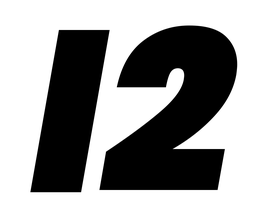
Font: Poppins-BlackItalic